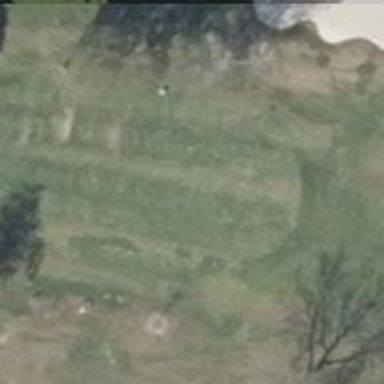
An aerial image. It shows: Golf tee.